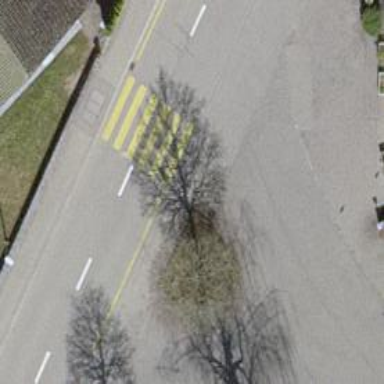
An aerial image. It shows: Kerb barrier.